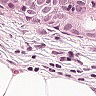
Metastatic tissue present: yes